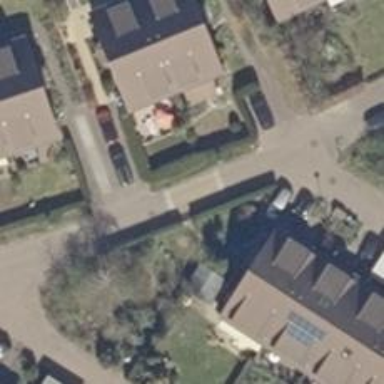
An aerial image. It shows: Bump for traffic calming.